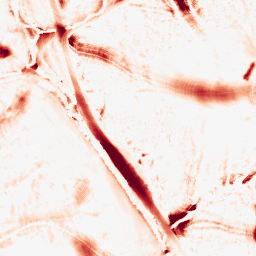
Category: morphological
Decomposition family: morphological
Decomposition parameters: operation: opening
size: 20
Upsampling method: quartic
Upsampling parameters: scale: 2
Upsampling scale: 2